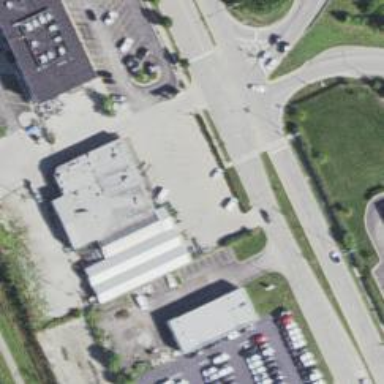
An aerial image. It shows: Footway that serves as traffic island.